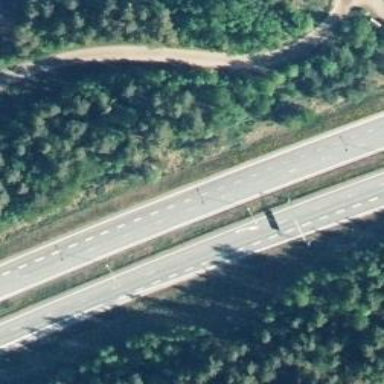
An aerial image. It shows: Asphalt motorway.